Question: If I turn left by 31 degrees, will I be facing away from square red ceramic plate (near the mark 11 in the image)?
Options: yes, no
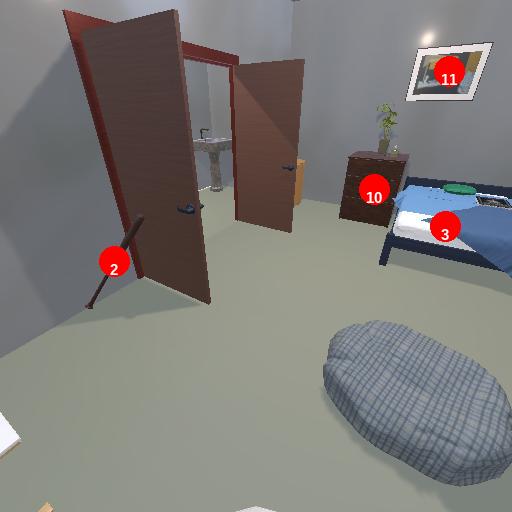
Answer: yes